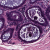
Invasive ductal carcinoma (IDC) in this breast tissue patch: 0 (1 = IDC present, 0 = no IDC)